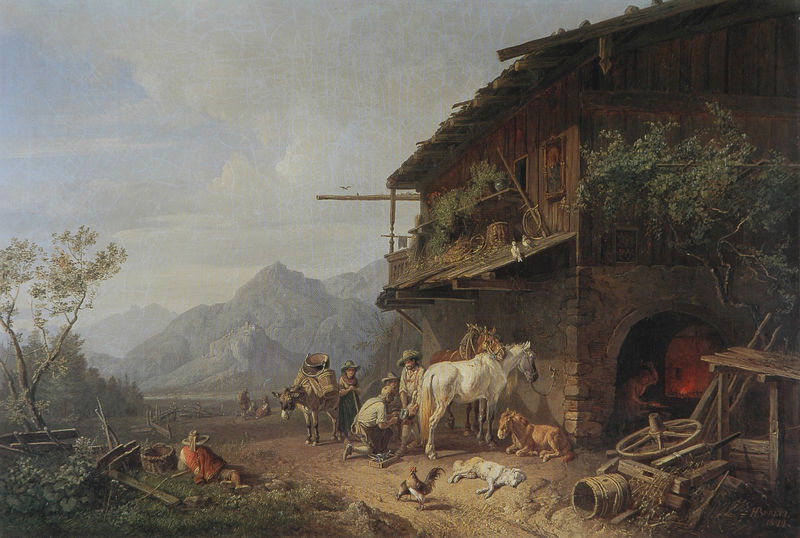
Titel: Schmiede im Gebirge
Künstler: Heinrich Bürkel
Institution: (Privatbesitz)
Schlagwörter: baum, berg, blau, felsen, feuer, gemälde, himmel, mann, vogel, wolken, bäume, grün, landschaft, menschen, braun, fenster, frau, grau, holz, hut, hüte, männer, strasse, tisch, weiss, dach, haus, hund, hunde, rot, tier, tiere, weg, wolke, zaun, jung, richter, wirtschaft, mensch, tod, feld, hügel, natur, strauch, vögel, busch, hütte, pfad, wiesen, land, pflanze, bauern, brunnen, esel, kinder, ofen, pferd, pferde, räder, schuppen, deutschland, huf, hufe, schweif, balkon, italien, leine, körbe, mittag, berge, fels, gebirge, alm, bauernhof, hof, idylle, rast, bank, rad, wagenrad, korb, liegend, gewächs, bauer, scheune, wandern, alpen, gerät, begr, fass, schimmel, biedermeier, handwerker, werkzeug, hämmern, bauernhaus, stall, landwirtschaft, esse, lasttier, hahn, huhn, eimer, schwind, tirol, schlagen, holzhaus, gasthaus, speicher, tonne, henne, schuster, fohlen, berghof, schmied, schmiede, müll, amboss, füllen, beschlagen, hufschmied, schmieden, taverne, angeleint, schimmeö, schmid, wandenr, tonnen, herberge, federvierh, schniede, wgenrad, effeu